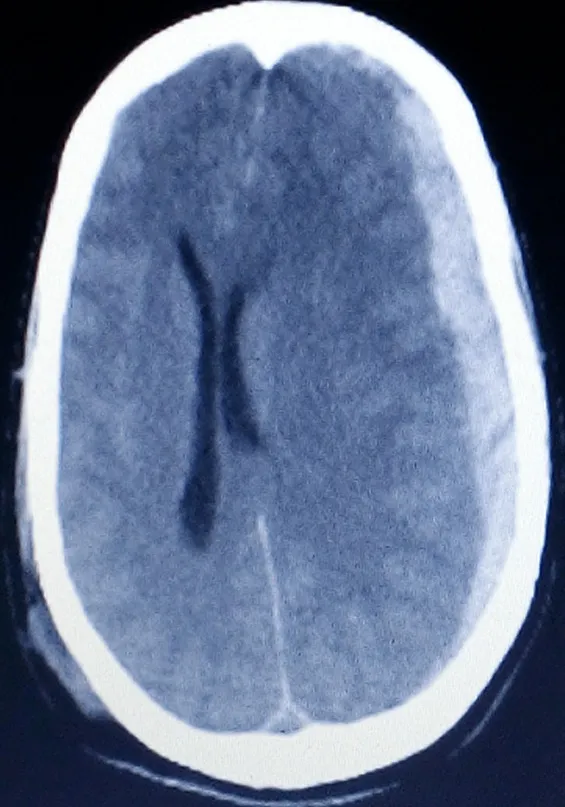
axial non contrast cerebral CT scan showing an acute fronto-parietal left subdural hematoma responsible for a mass effect on the left cerebral hemisphere and subfalcorial engagement.
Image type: radiology (ct)